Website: home-depot
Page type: delivery-shipping
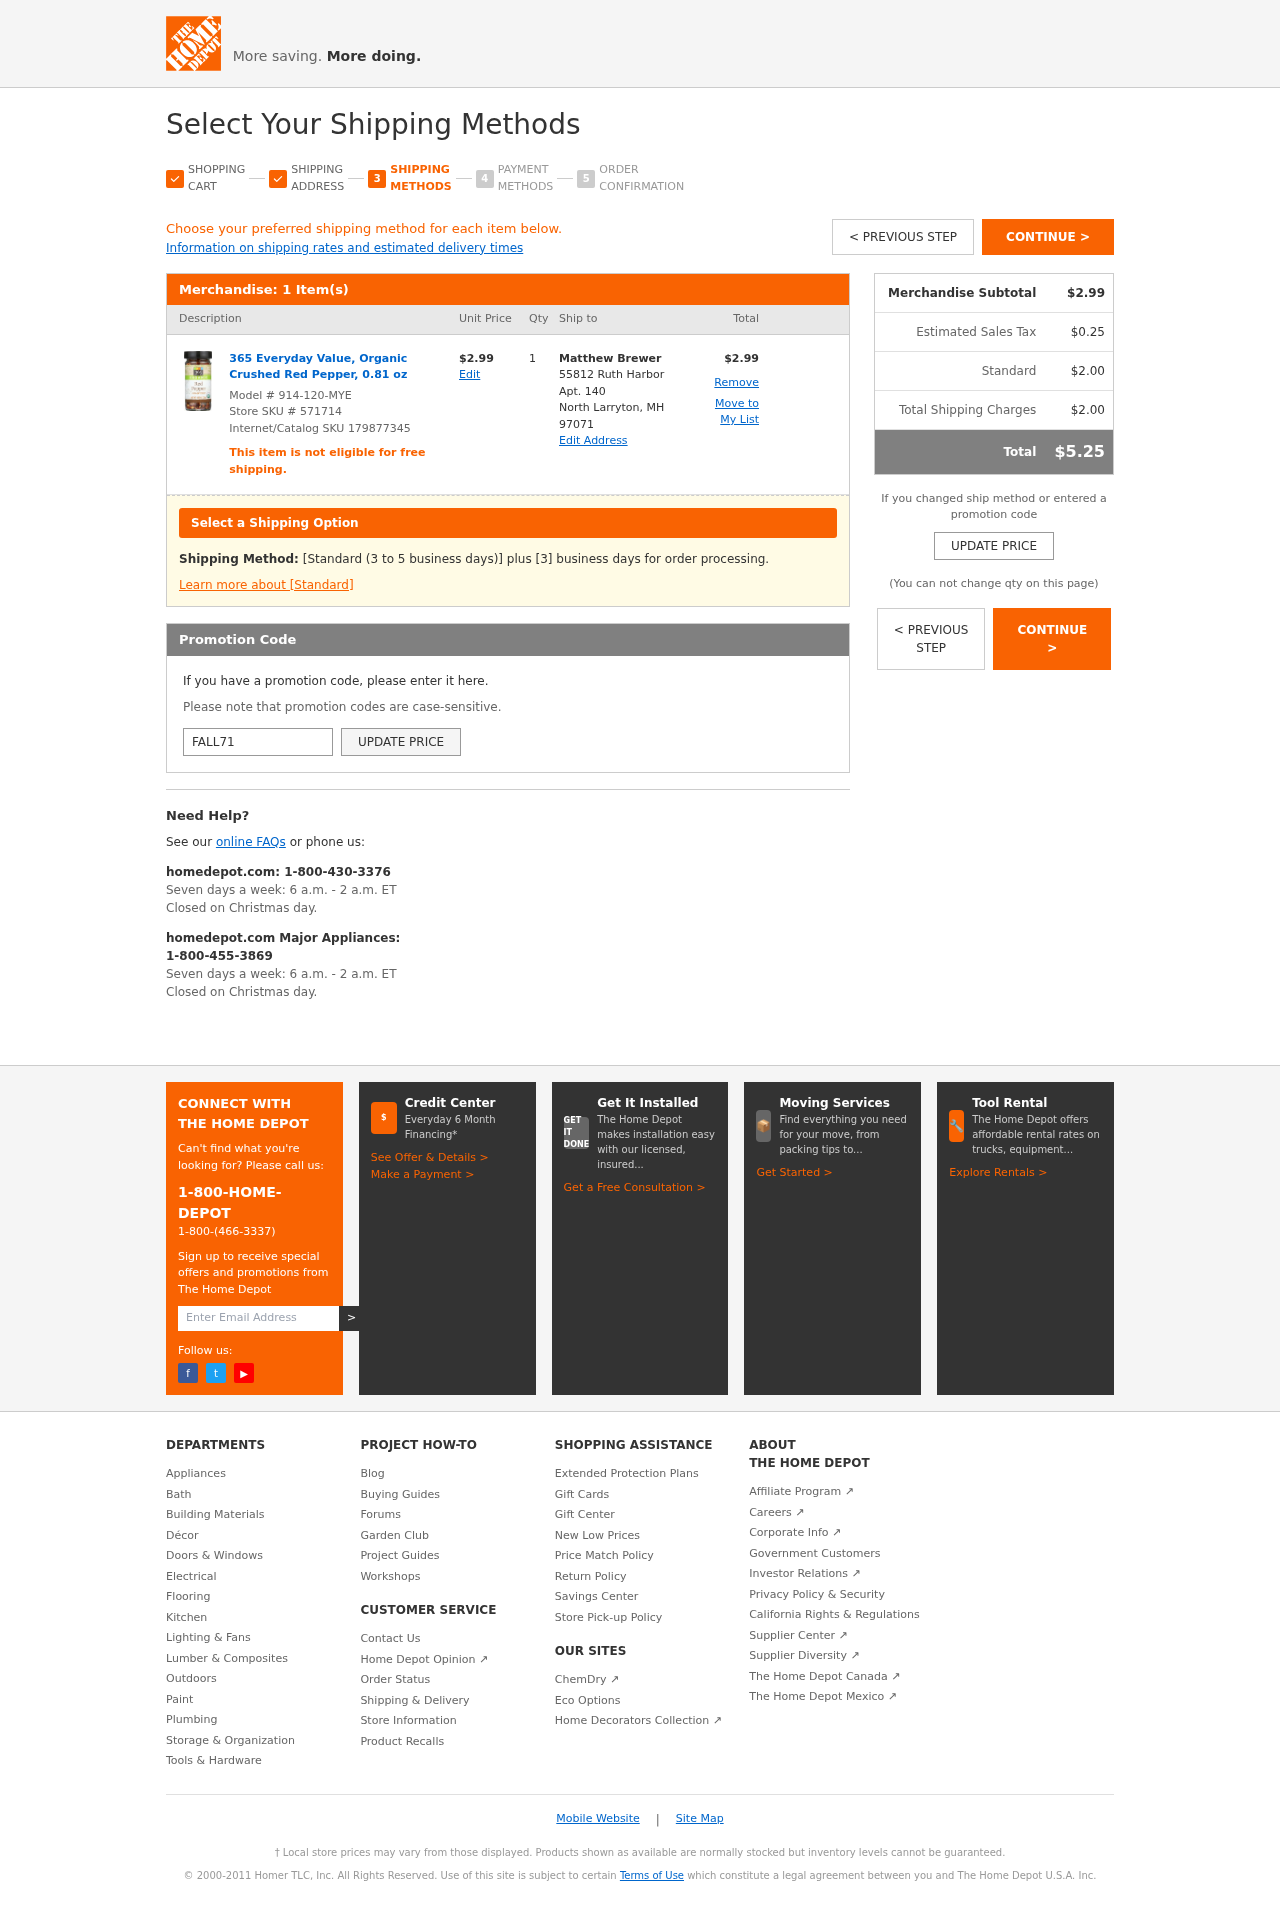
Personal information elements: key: PII_CITY_STATE_ZIP
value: North Larryton, MH 97071
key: PII_FULLNAME
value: Matthew Brewer
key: PII_PROMO_CODE
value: FALL71
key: PII_STREET
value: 55812 Ruth Harbor Apt. 140
Product elements: key: PRODUCT1_NAME
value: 365 Everyday Value, Organic Crushed Red Pepper, 0.81 oz
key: PRODUCT1_PRICE
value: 2.99
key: PRODUCT1_QUANTITY
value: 1
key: PRODUCT_MODEL_NUMBER
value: Model # 914-120-MYE
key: PRODUCT1_LINE_TOTAL
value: $2.99
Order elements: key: ORDER_NUM_ITEMS
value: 1 Item(s)
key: ORDER_SUBTOTAL
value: $2.99
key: ORDER_TAX
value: $0.25
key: ORDER_SHIPPING_COST
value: $2.00
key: ORDER_SHIPPING_TOTAL
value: $2.00
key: ORDER_TOTAL
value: $5.25
Other elements: key: STORE_SKU
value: Store SKU # 571714
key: INTERNET_SKU
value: Internet/Catalog SKU 179877345